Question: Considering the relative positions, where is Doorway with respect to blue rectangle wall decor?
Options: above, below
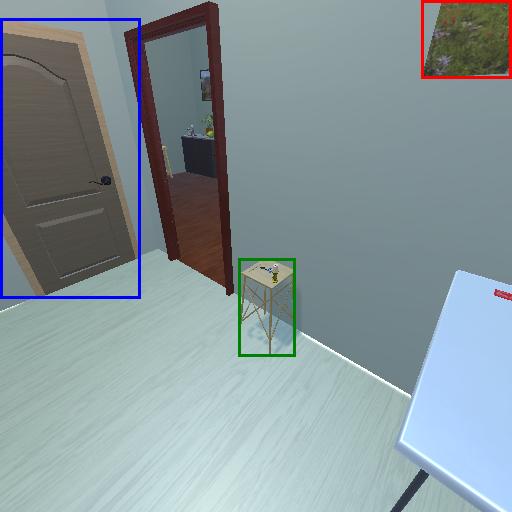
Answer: above